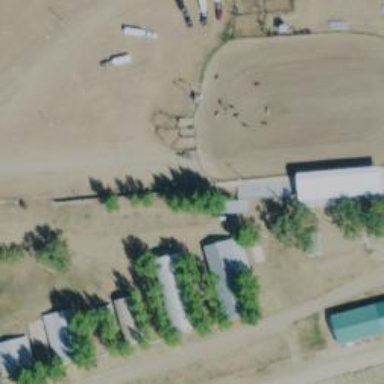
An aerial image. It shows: Equestrian pitch for leisure land sports.